Interaction volume radius: 10 \u00c5
Interaction volume height: 10 \u00c5
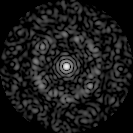
Disorder parameter: 0.8109